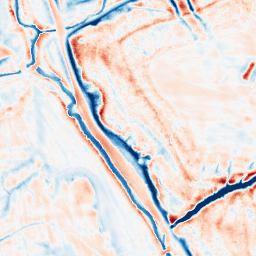
Category: edge_preserving
Decomposition family: bilateral
Decomposition parameters: d: 21
sigma_color: 100
sigma_space: 75
Upsampling method: sinc_hamming
Upsampling parameters: scale: 2
kernel_size: 16
Upsampling scale: 2